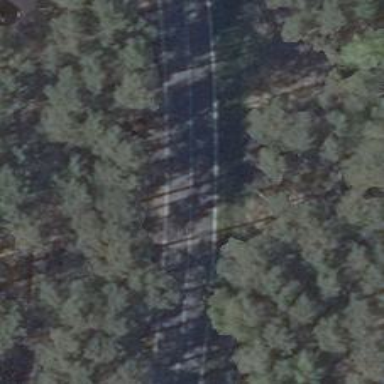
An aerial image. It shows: Secondary road with asphalt surface.